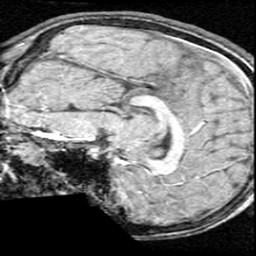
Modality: T1w
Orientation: sagittal
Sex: female
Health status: ill
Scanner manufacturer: ge
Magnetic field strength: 1.5 T
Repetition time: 21 s
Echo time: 0.008 s